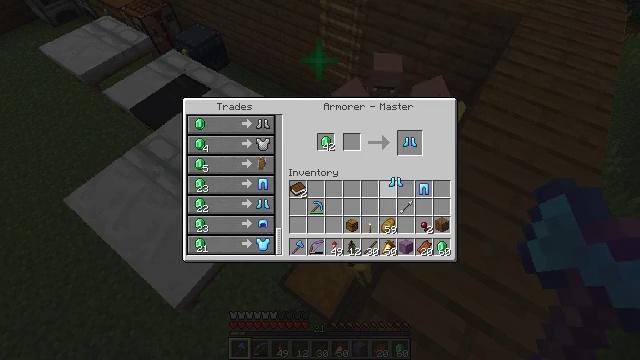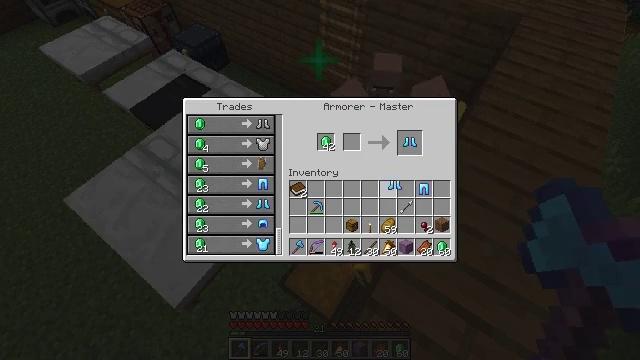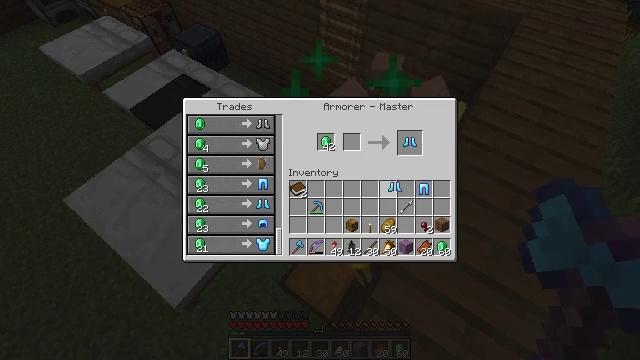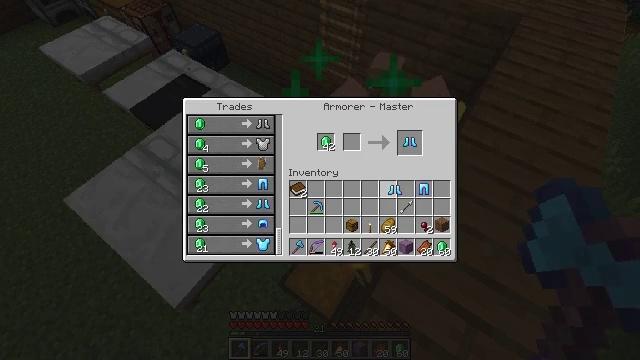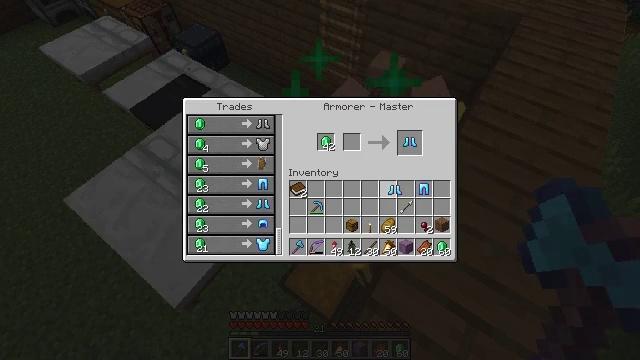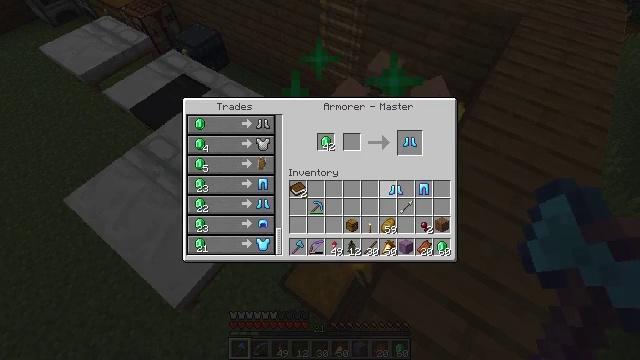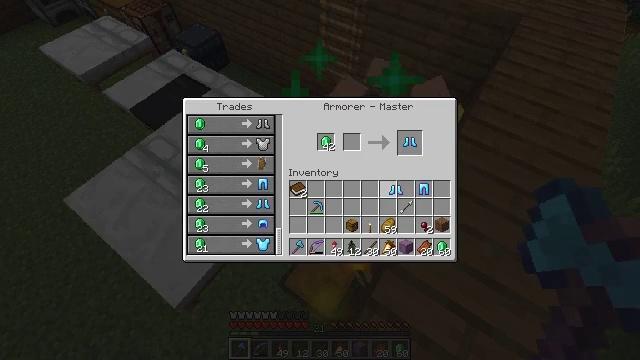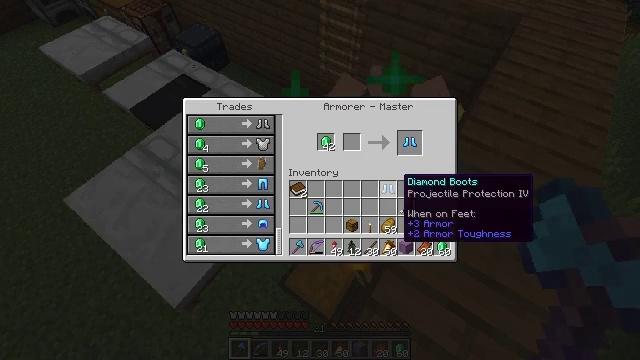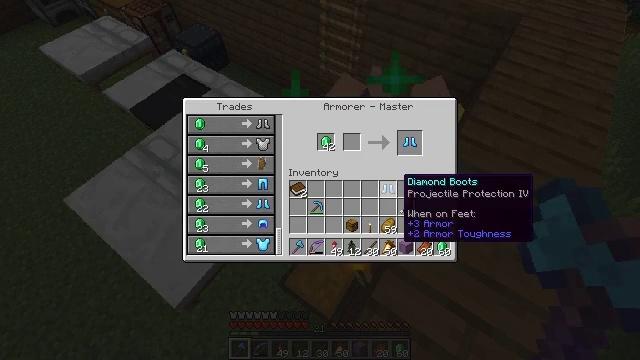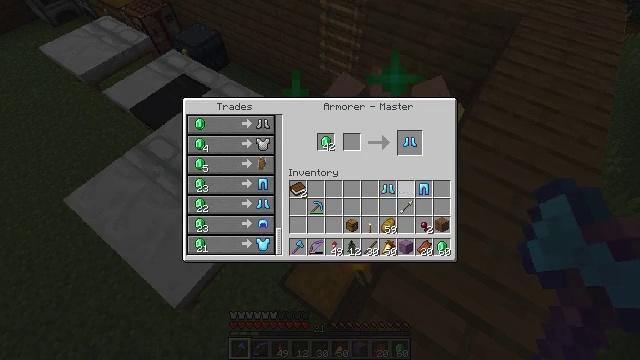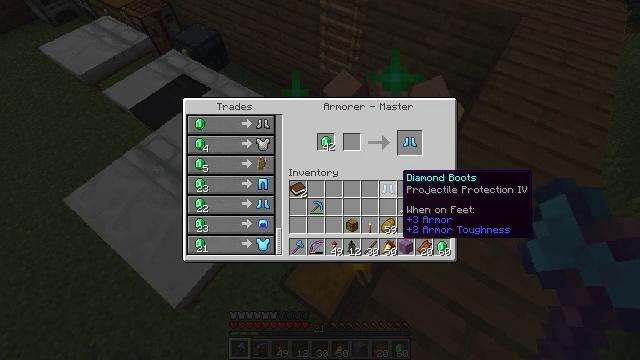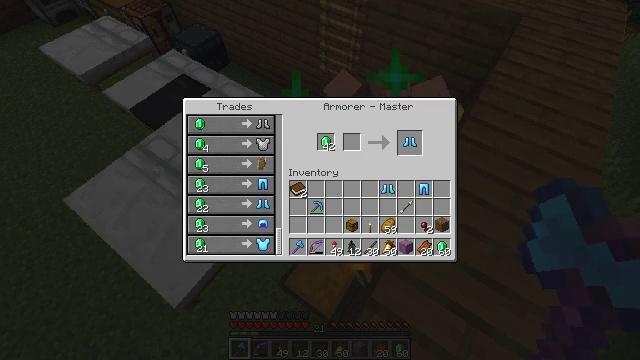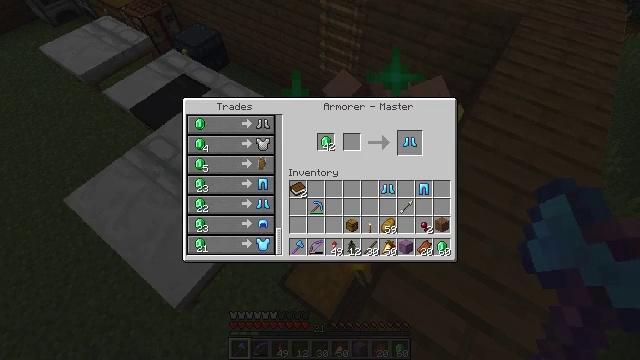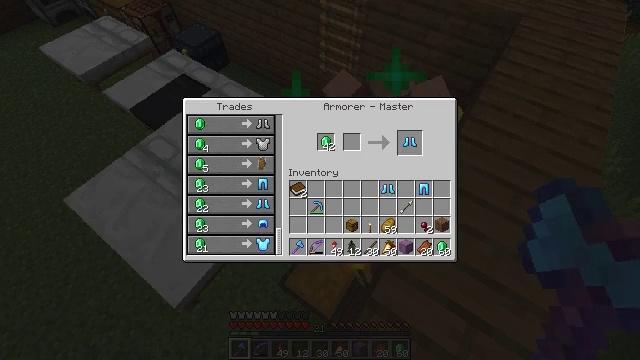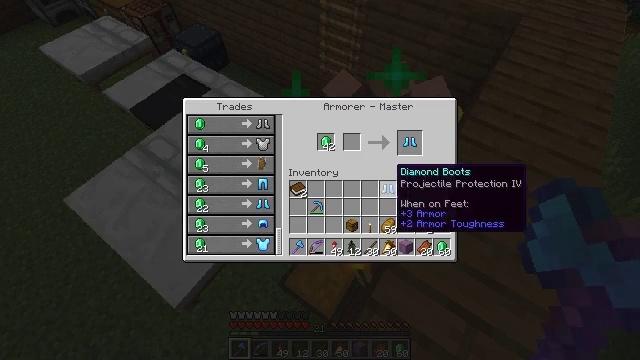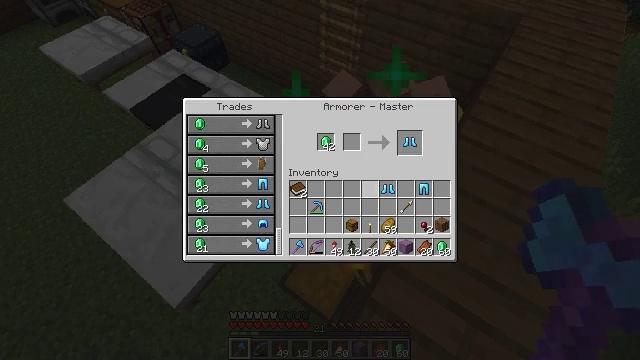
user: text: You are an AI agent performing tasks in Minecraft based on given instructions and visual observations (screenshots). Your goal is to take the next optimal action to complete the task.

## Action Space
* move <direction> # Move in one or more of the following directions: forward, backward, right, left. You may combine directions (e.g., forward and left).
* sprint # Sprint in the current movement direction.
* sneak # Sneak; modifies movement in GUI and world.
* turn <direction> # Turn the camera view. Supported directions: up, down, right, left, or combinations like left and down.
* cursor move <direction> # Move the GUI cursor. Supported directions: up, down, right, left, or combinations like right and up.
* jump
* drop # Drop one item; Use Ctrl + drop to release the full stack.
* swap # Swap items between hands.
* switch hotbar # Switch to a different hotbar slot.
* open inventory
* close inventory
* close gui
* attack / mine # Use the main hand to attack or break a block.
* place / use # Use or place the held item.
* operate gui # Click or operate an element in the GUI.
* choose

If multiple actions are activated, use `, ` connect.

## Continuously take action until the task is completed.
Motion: motion action
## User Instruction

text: Put diamonds in the crafting grid to make a diamond helmet.
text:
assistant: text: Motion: open gui
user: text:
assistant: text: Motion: no_op
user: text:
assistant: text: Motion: no_op
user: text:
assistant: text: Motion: operate gui
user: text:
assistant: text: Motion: operate gui
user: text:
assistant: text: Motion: operate gui
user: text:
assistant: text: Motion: no_op
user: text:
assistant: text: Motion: no_op
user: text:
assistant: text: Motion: no_op
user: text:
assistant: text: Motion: no_op
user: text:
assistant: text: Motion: cursor move up
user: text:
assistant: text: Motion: no_op
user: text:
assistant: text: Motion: no_op
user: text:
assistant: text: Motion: no_op
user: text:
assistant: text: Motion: cursor move left and down
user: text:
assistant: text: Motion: cursor move left and down
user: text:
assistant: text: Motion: cursor move left and down
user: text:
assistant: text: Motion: cursor move left
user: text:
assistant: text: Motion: cursor move left
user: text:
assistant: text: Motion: no_op
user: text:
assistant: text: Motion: no_op
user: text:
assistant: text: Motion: no_op
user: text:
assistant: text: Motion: no_op
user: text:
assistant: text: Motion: operate gui
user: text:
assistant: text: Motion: operate gui
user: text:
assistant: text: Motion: operate gui
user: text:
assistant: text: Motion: no_op
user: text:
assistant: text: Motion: no_op
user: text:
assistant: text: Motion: no_op
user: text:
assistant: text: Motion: no_op